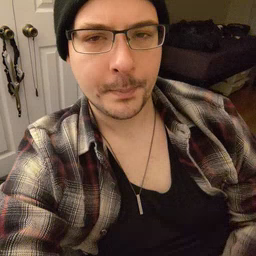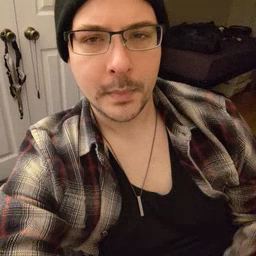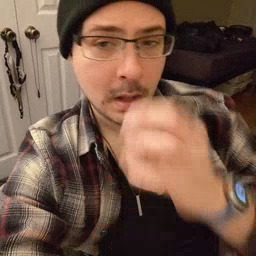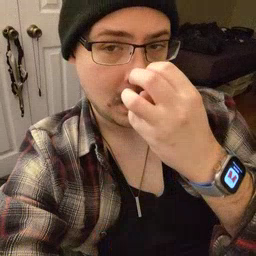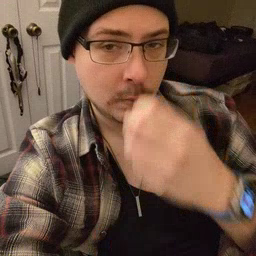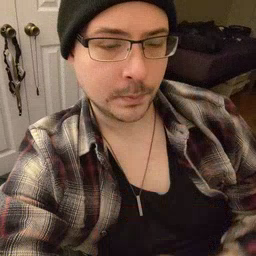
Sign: clown